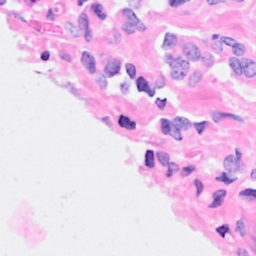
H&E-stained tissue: Breast